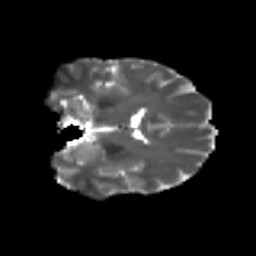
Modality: T2w
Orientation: coronal
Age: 45
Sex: female
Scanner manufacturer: ge
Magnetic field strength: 3 T
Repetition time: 7.8 s
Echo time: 0.0606 s